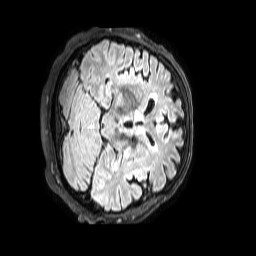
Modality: FLAIR
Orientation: axial
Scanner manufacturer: philips
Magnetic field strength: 3 T
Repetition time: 4.8 s
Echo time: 0.2781 s